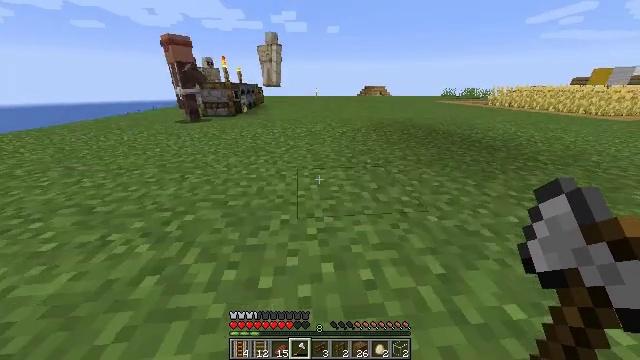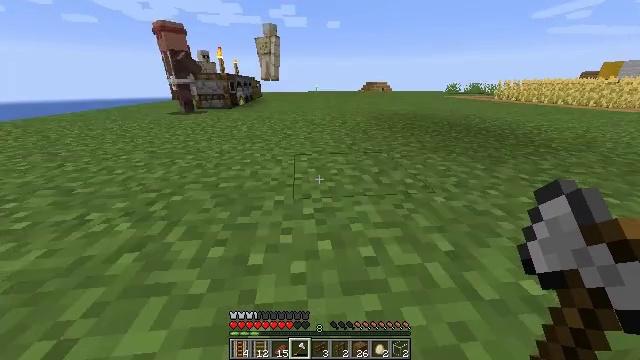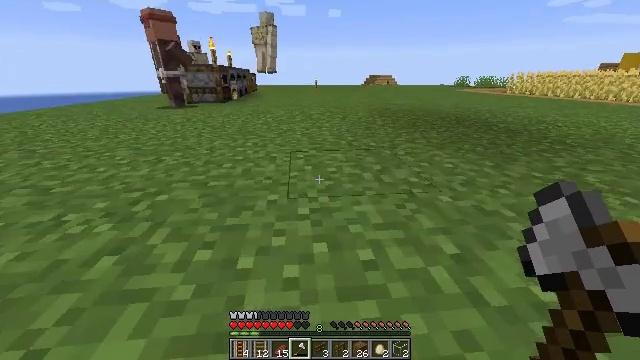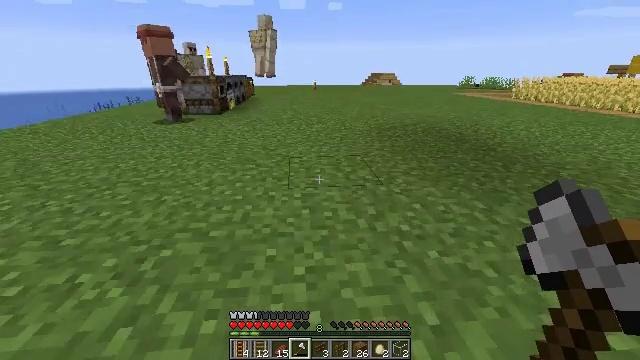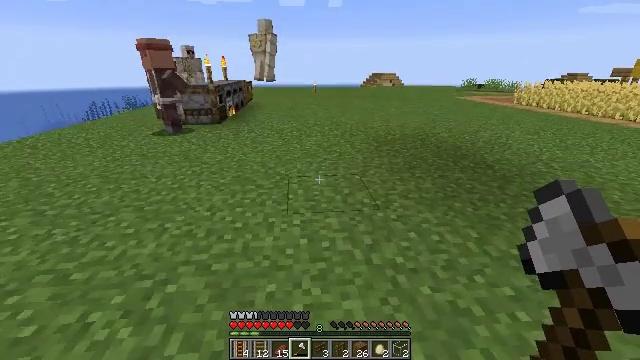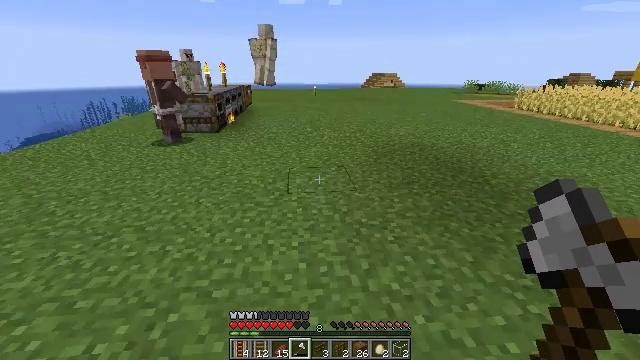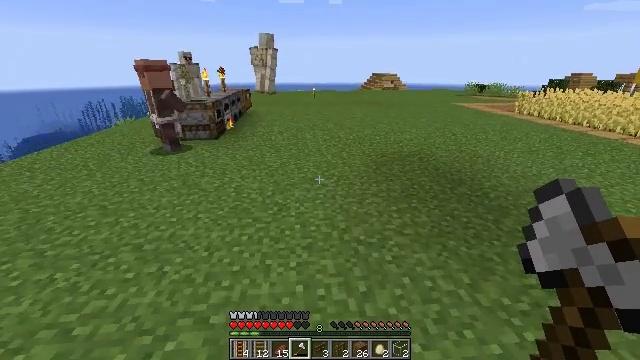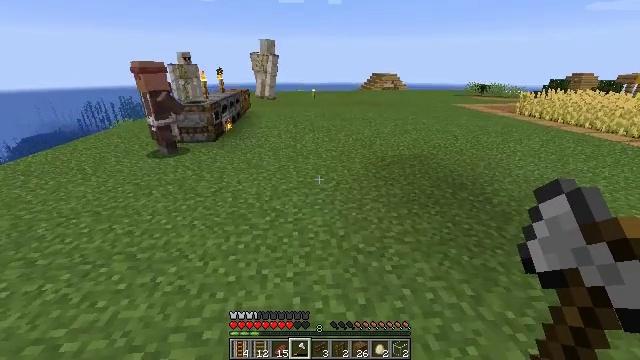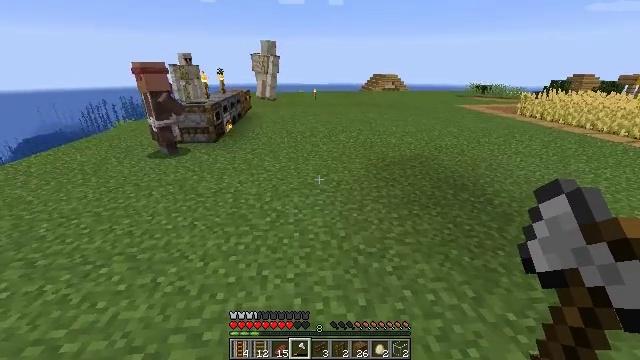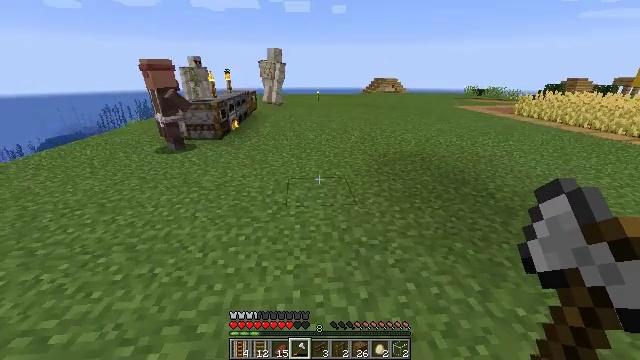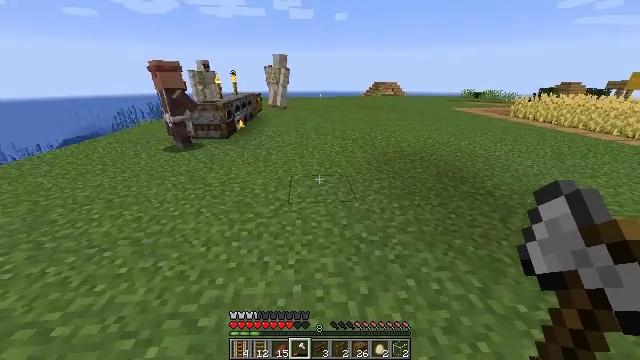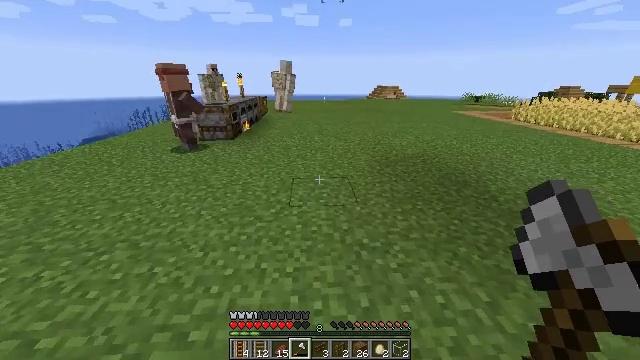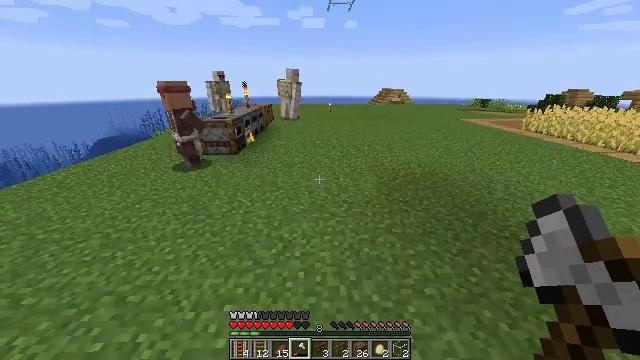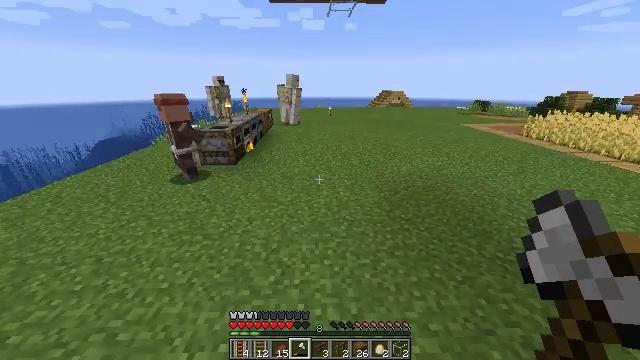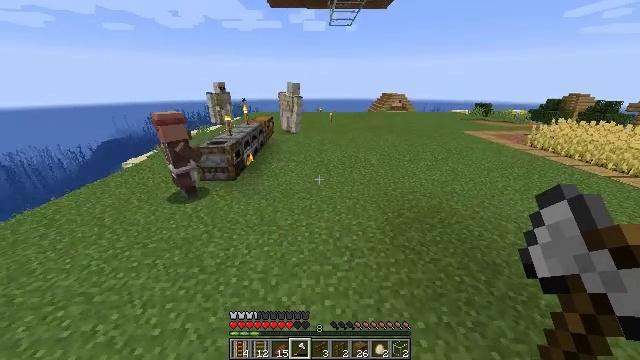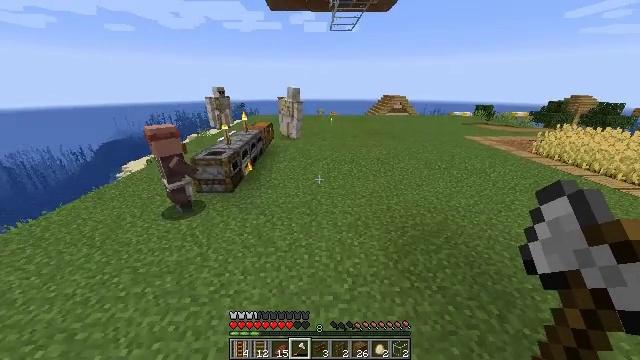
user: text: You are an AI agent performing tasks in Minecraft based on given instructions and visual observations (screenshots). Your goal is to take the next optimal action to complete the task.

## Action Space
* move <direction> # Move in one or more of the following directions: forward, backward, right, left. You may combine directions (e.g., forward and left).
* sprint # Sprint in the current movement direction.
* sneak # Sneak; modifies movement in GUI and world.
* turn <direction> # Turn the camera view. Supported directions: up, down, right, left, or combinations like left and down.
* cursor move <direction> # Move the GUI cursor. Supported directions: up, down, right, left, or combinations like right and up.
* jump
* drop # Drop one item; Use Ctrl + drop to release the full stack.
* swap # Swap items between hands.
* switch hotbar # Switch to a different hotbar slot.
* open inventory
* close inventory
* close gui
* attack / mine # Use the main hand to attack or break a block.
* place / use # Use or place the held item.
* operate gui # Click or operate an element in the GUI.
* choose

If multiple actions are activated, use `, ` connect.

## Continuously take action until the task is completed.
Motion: motion action
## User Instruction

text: Craft the spruce sign.
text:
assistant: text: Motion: move forward, sprint, jump
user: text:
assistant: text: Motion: move forward, jump
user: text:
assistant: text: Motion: move forward, jump
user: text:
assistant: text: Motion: move forward, jump
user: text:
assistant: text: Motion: move forward, jump
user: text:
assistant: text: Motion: move forward, jump
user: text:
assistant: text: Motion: move forward, jump
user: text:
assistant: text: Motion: move forward, sprint, jump
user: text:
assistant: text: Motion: move forward, sprint, jump
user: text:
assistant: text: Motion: move forward, sprint, jump
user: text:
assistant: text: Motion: move forward, sprint, turn left, jump
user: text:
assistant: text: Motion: move forward, turn left, jump
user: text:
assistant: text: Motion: move forward, jump
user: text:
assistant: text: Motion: move forward, jump
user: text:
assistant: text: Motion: move forward, jump
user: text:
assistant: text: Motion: move forward, jump
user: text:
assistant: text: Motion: move forward, sprint, jump
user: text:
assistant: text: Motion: move forward, sprint, jump
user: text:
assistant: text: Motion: move forward, sprint, jump
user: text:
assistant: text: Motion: move forward, sprint, jump
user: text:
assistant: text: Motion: move forward, turn left, jump
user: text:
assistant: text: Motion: move forward, turn left, jump
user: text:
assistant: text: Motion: move forward, turn left, jump
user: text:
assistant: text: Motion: move forward, turn left, jump
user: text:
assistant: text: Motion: move forward, jump
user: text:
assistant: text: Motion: move forward, sprint, jump
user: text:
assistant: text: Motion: move forward, sprint, jump
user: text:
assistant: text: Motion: move forward, sprint, jump
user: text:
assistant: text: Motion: move forward, jump
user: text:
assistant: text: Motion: move forward, jump